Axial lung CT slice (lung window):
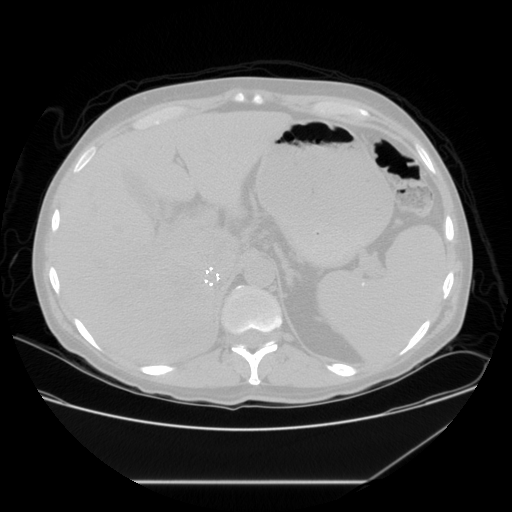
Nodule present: no